Field crop: maize
Growth stage: 2
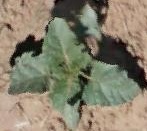
Species: datura